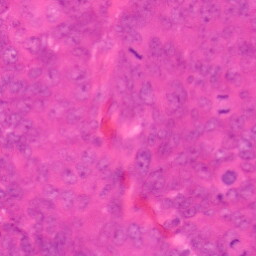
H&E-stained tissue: Colon